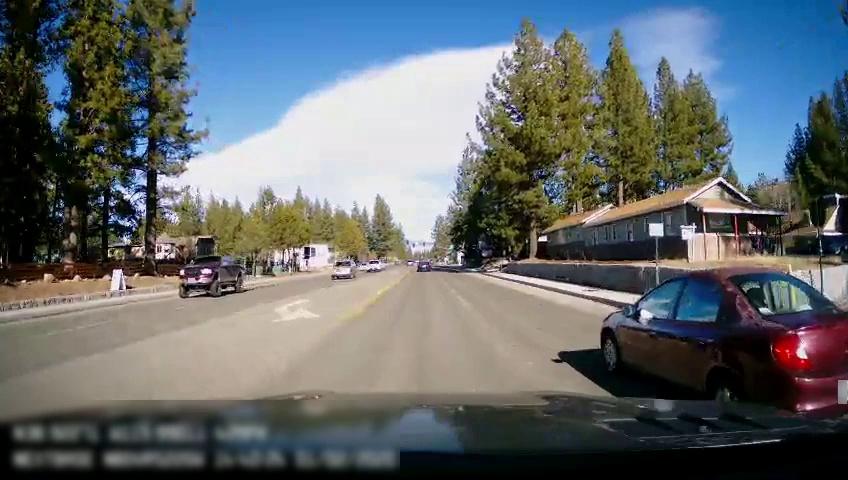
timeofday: Day
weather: Sunny
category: Drivable Space
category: Vehicles | Car
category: Vehicles | Car
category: Vehicles | SUV
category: Vehicles | SUV
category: Vehicles | SUV
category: Lanes | Opposite Lane
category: Lanes | Current Lane
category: Lanes | Current Lane
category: Traffic | Signs